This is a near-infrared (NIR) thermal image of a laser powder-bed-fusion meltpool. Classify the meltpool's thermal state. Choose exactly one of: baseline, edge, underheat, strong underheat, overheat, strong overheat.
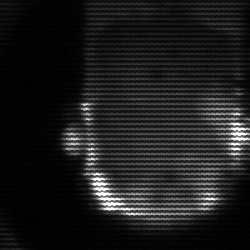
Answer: baseline